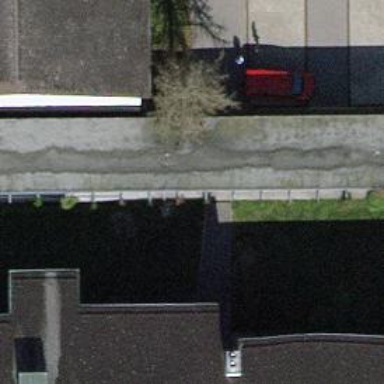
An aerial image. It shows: Pedestrian road made of concrete.